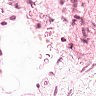
Metastatic tissue present: no